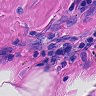
Metastatic tissue present: no